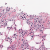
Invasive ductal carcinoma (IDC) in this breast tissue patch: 1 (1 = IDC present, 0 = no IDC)